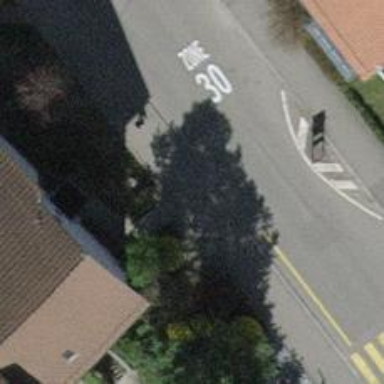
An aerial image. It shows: Sidewalk along the footway.